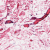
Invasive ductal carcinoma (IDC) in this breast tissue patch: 0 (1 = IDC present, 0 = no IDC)